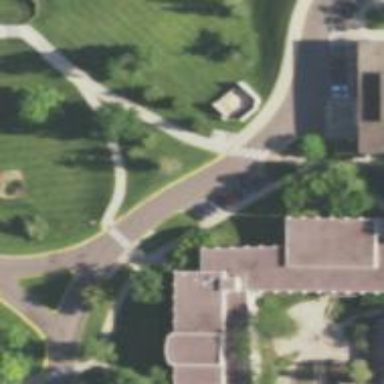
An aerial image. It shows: Residential road with asphalt surface. There is sidewalk on the left side.